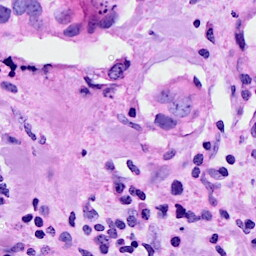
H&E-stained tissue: Breast